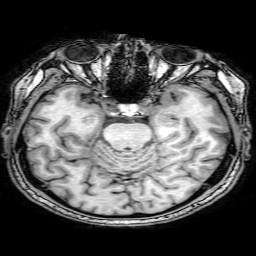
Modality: T1w
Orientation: coronal
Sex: male
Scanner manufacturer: philips
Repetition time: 0.008145 s
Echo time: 0.00373 s